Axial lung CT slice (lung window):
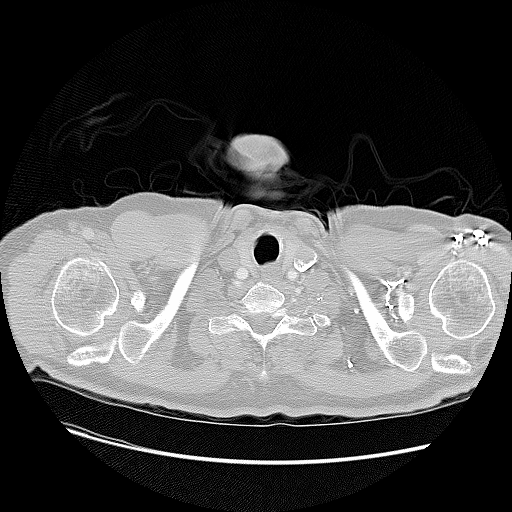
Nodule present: no